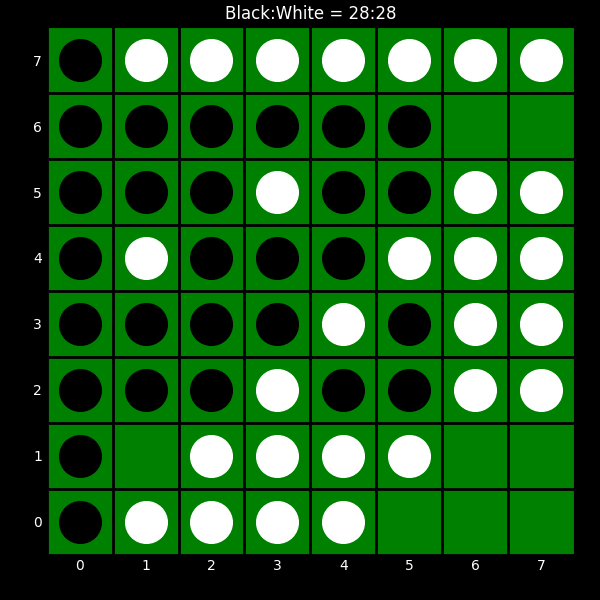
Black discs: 28
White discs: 28